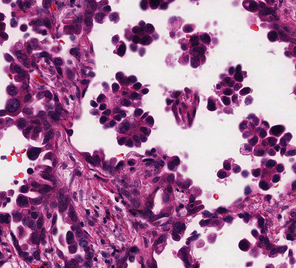
Tumor epithelial tissue: yes
Tumor-associated stroma tissue: yes
Normal tissue: no